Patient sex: M
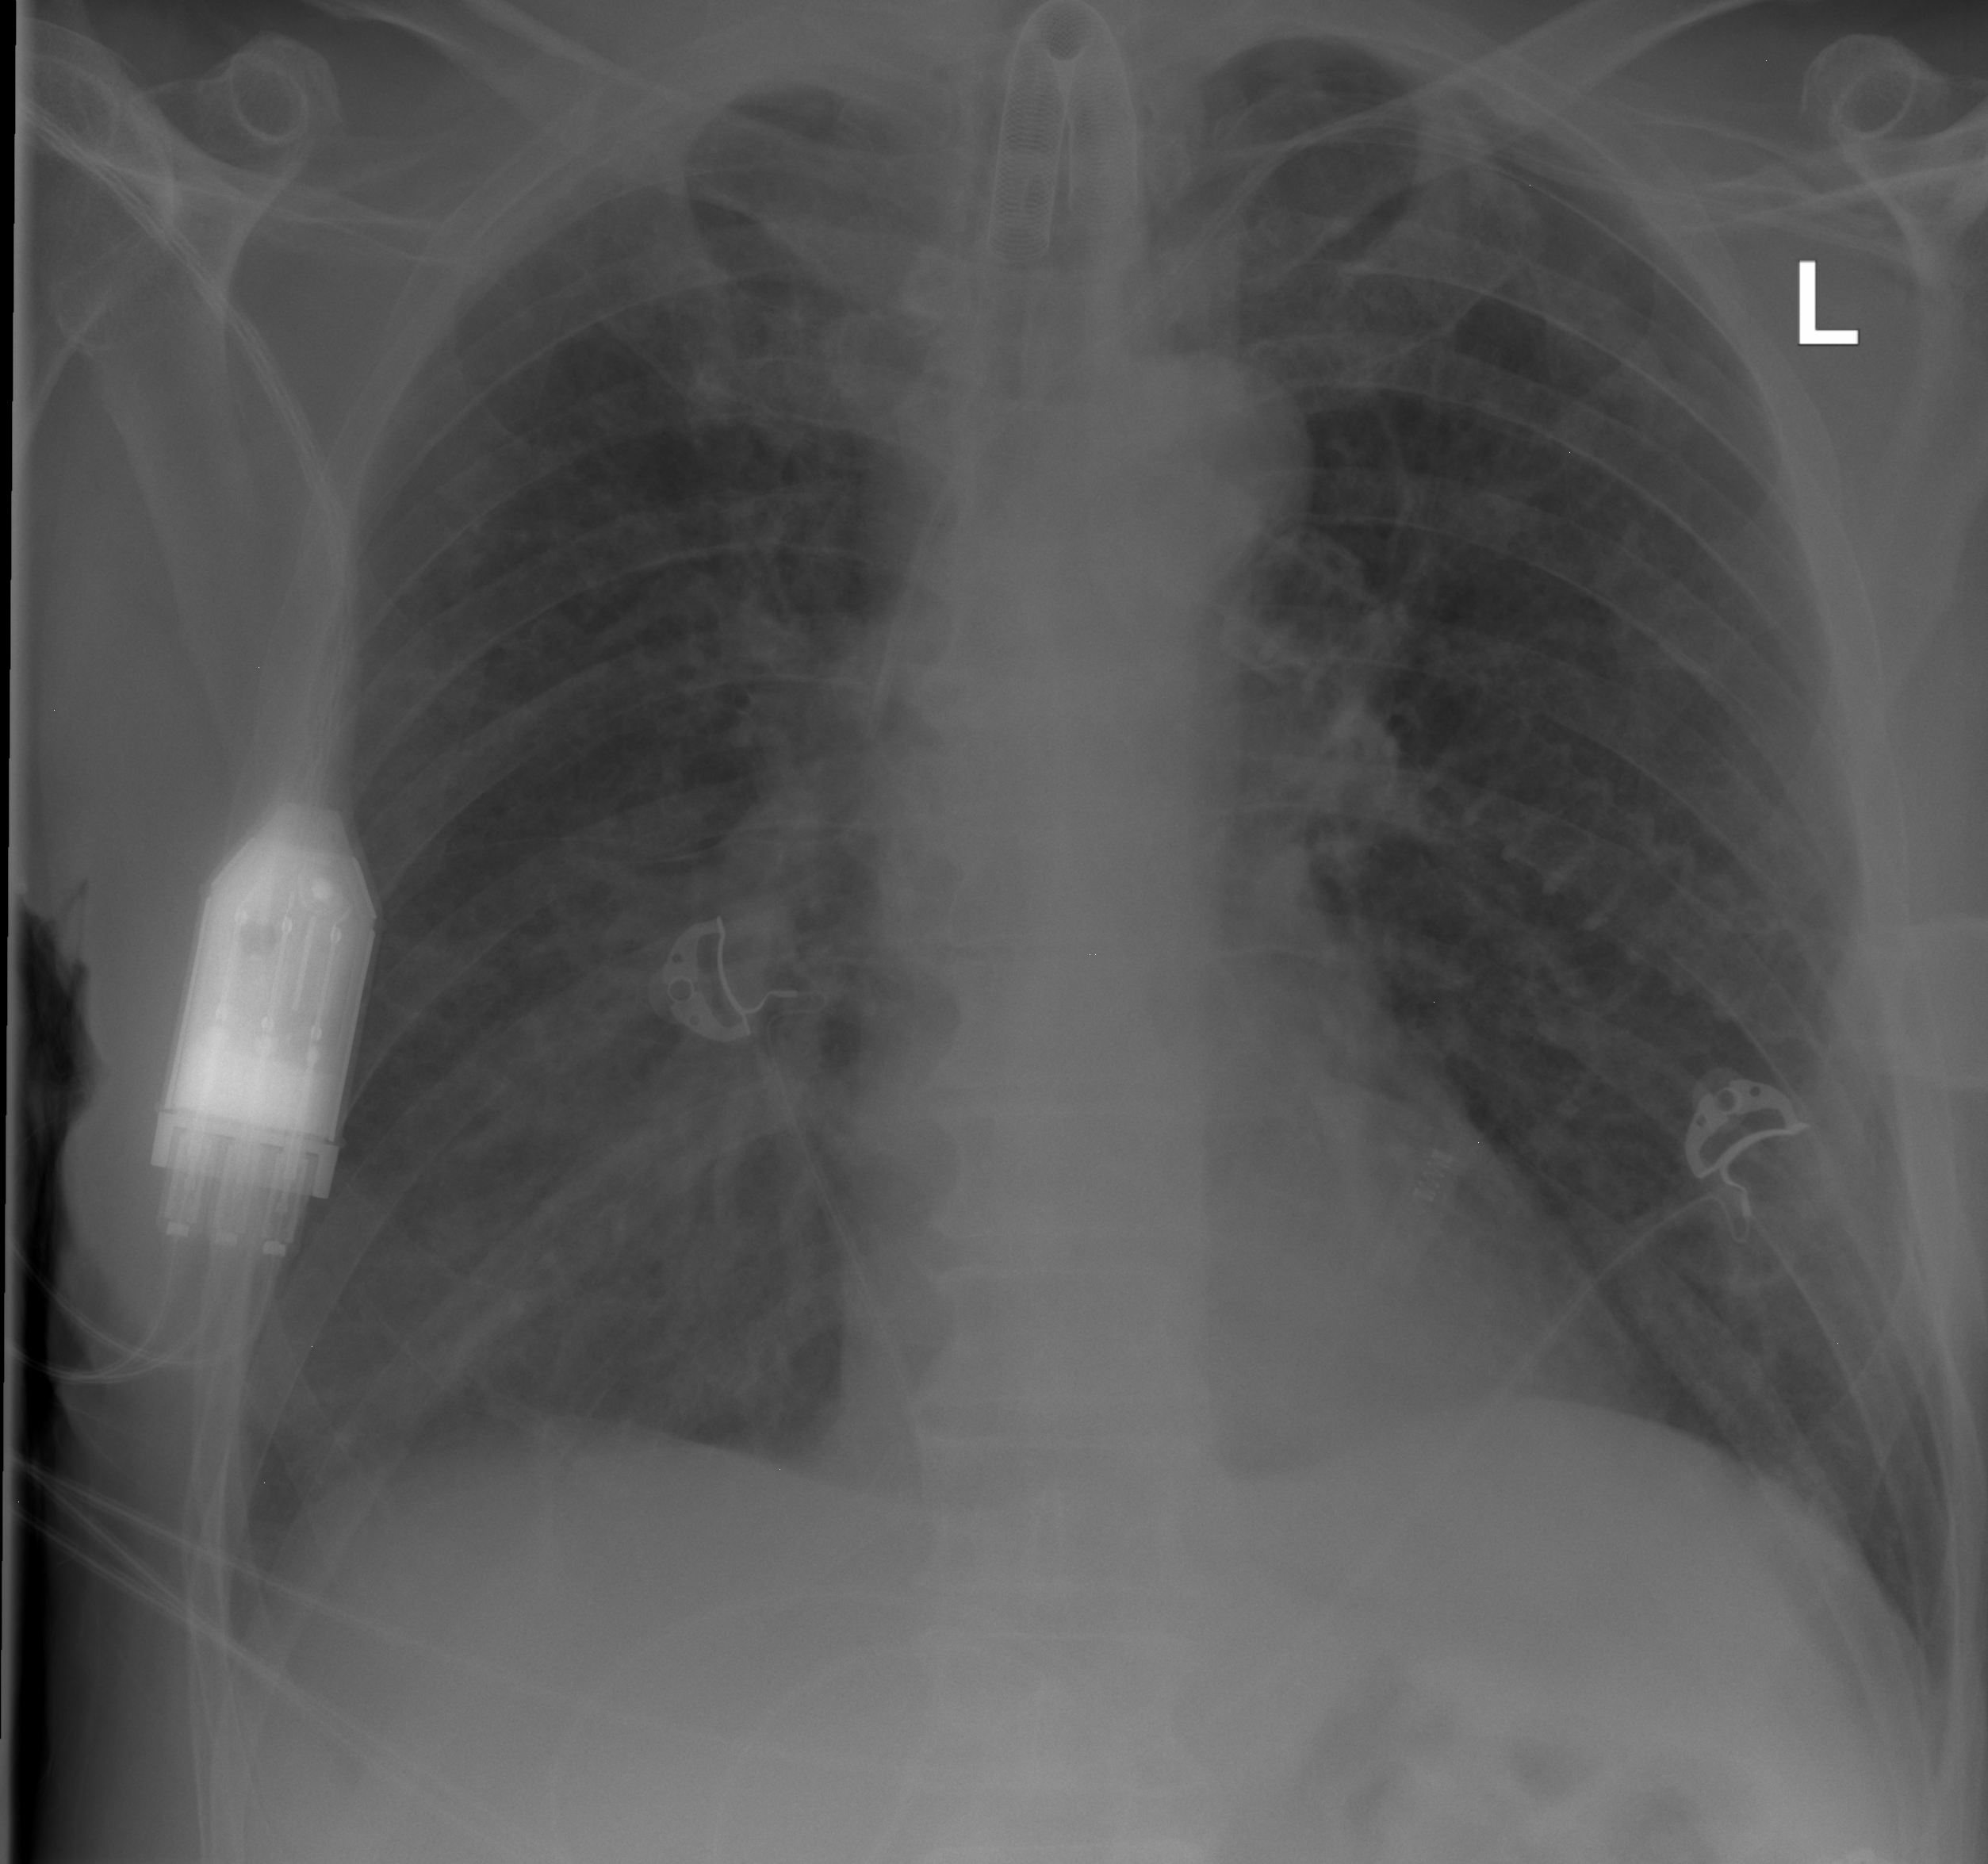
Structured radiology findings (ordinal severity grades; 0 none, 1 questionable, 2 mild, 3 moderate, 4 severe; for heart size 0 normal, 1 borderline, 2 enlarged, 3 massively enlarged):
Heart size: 0
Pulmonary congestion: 2
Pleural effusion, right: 1
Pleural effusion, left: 0
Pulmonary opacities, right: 2
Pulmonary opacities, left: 2
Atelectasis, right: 2
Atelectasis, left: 2